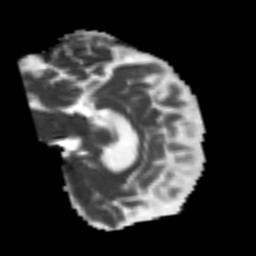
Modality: MD
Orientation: sagittal
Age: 61
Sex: male
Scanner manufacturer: siemens
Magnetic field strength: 3 T
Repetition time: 4.999 s
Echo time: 0.07946 s